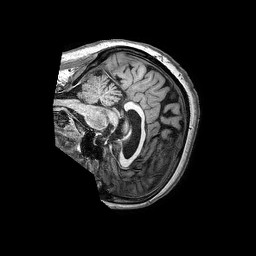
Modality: T1w
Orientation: sagittal
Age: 62
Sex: female
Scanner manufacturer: philips
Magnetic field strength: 3 T
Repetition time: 0.006827 s
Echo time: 0.003099 s